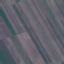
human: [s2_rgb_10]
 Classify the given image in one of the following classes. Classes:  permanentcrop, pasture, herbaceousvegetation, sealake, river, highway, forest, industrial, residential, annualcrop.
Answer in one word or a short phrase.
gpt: AnnualCrop